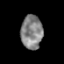
Tissue: prostate
Cell type: T cells
Senescence score: 0.3357
Nuclear area (px): 711
Mean DAPI intensity: 132.833